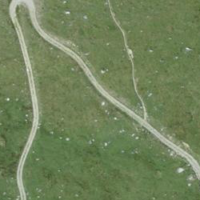
EUNIS habitat code: 26
Species observed at this site:
Dryas octopetala